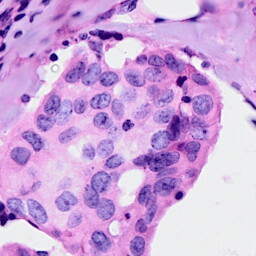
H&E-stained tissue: Breast